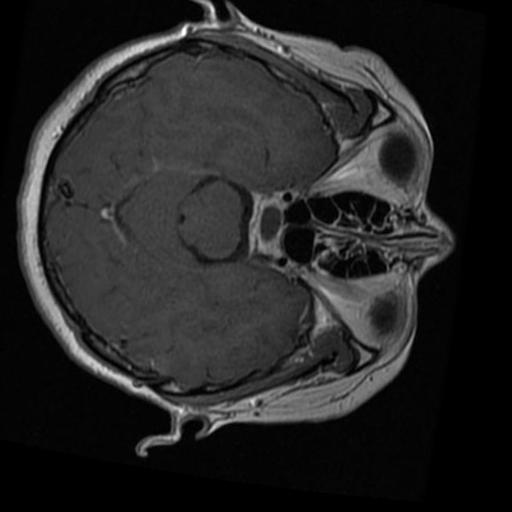
Label: brain_tumor